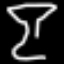
Label: hourglass